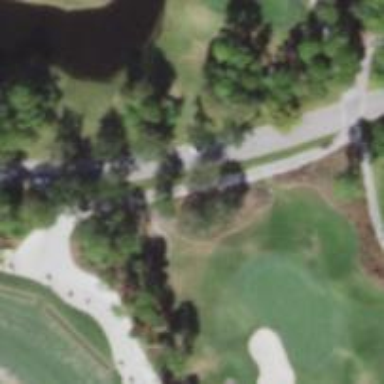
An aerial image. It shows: Service road designated as golf cart path.